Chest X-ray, PA view. Patient: 43 years old, sex M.
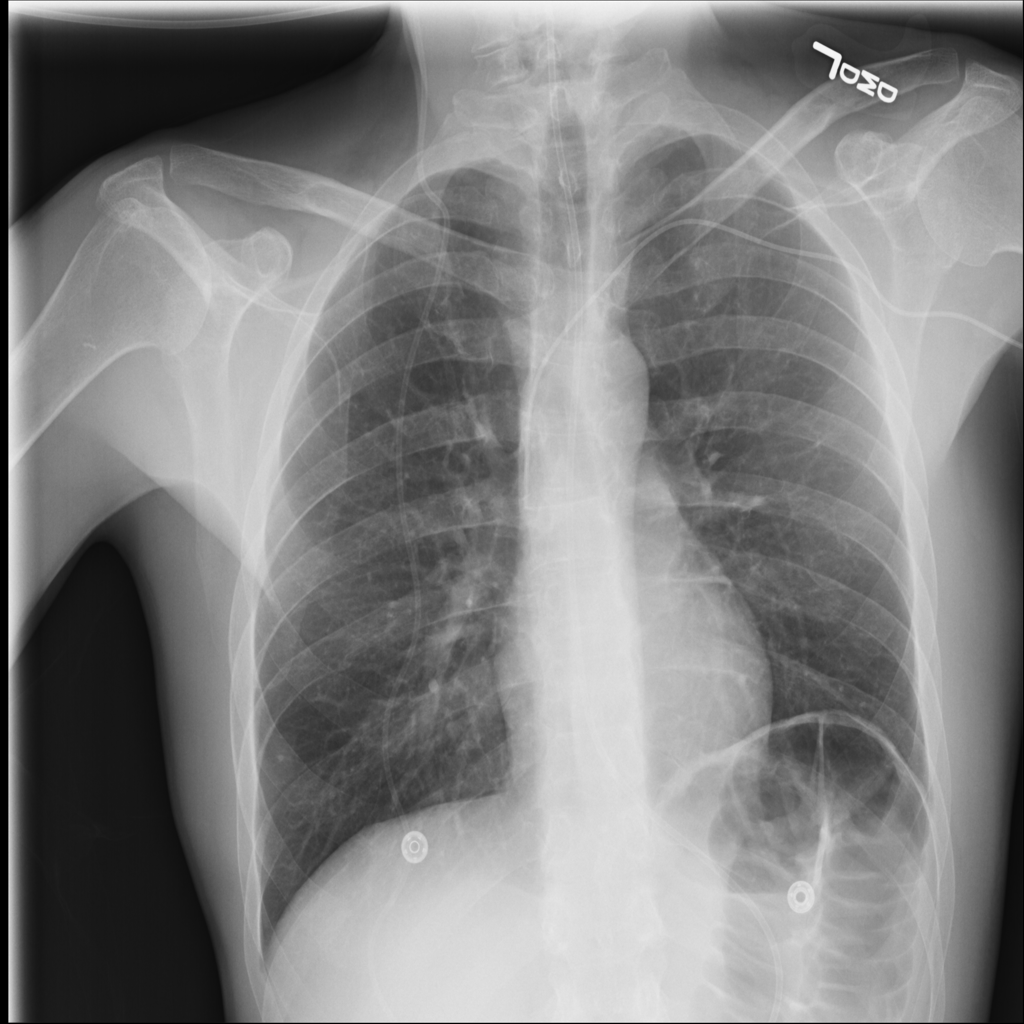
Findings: No Finding